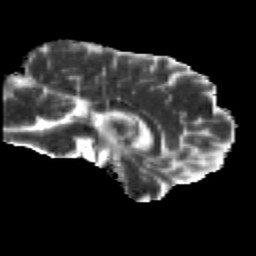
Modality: MD
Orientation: sagittal
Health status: healthy
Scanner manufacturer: siemens
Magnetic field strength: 3 T
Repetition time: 12 s
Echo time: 0.092 s